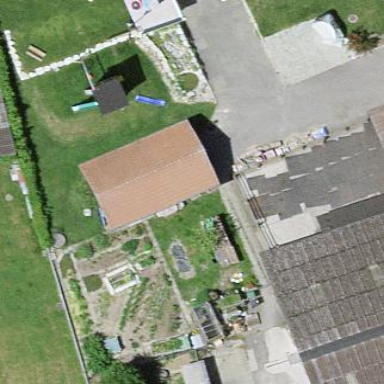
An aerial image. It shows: Garage.